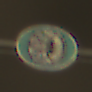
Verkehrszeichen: SchneekettenVorgeschrieben
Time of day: Night
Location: Outdoor (Urban)
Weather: Overcast
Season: NotSpecified
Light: Artificial